Interaction volume radius: 5 \u00c5
Interaction volume height: 20 \u00c5
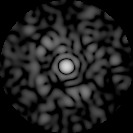
Disorder parameter: 0.7897